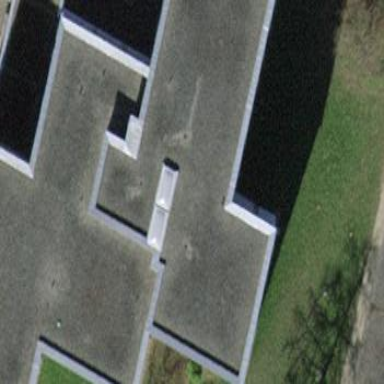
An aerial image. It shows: School building.